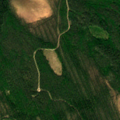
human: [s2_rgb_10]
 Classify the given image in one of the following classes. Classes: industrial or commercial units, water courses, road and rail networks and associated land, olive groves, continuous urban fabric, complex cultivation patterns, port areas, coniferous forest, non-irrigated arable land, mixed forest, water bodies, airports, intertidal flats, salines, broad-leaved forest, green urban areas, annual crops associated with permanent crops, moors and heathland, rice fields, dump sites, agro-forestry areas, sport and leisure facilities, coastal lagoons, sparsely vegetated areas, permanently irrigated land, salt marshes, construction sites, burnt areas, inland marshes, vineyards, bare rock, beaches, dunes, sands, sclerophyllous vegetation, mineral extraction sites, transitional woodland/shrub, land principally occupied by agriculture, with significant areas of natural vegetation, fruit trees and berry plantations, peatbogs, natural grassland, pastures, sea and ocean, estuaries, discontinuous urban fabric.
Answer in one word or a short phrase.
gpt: coniferous forest, mixed forest, peatbogs